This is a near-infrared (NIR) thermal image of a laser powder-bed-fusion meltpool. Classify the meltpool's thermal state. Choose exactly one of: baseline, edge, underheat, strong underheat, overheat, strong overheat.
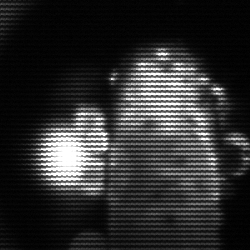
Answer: strong underheat